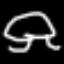
Label: frog